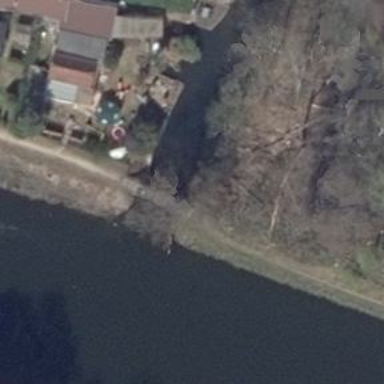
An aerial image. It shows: Footway bridge.